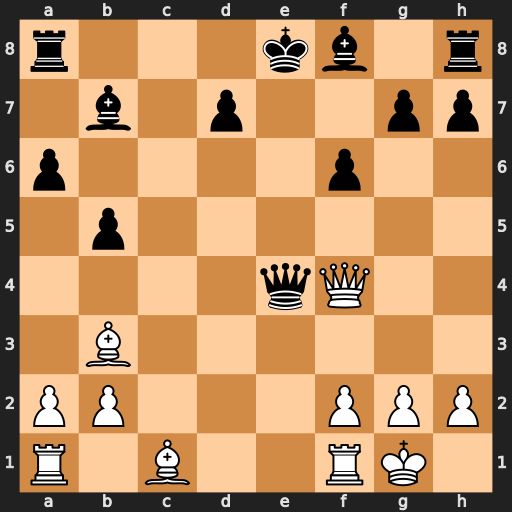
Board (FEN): r3kb1r/1b1p2pp/p4p2/1p6/4qQ2/1B6/PP3PPP/R1B2RK1
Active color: w
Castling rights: kq
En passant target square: -
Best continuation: Qxe4+ Bxe4 Re1